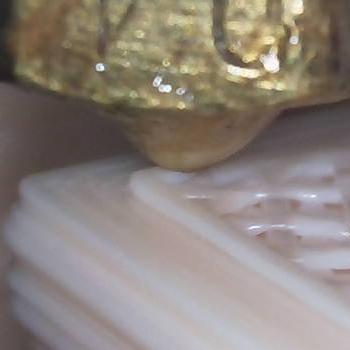
Flow rate: 89%